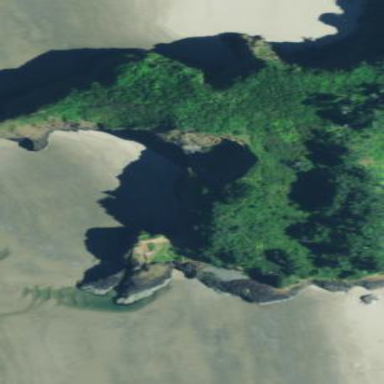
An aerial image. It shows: Beautiful beach with natural surroundings.